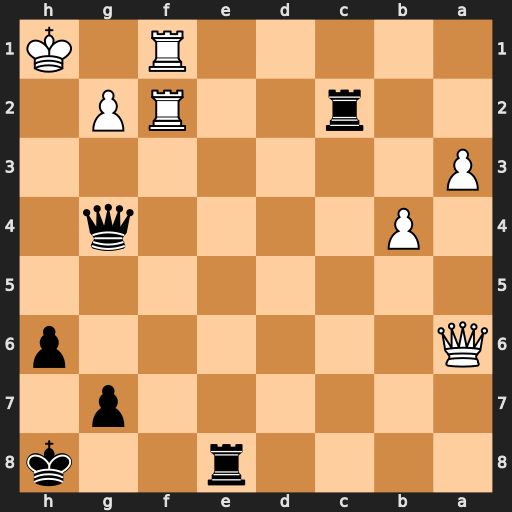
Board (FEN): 4r2k/6p1/Q6p/8/1P4q1/P7/2r2RP1/5R1K
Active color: b
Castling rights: -
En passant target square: -
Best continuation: Qh4+ Kg1 Qd4 Qd6 Qxd6